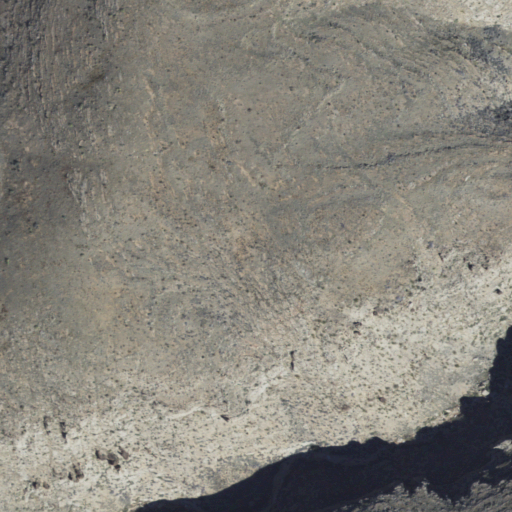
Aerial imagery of ridge(s) in Arizona named Lime Hills containing shrub and evergreen forest